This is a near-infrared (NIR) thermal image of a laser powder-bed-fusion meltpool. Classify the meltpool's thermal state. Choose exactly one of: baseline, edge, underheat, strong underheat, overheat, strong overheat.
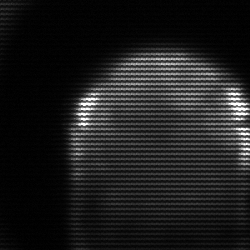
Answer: edge